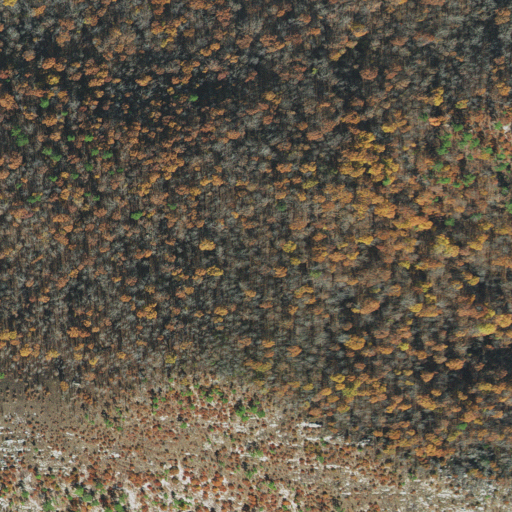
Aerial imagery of mountain in Arkansas named Round Mountain containing deciduous forest, pasture, shrub, and mixed forest